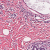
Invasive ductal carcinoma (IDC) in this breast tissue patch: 0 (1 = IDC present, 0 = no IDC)